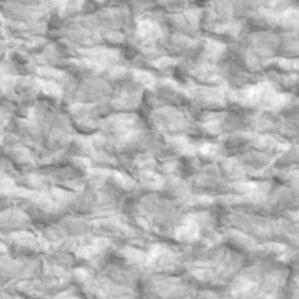
Label: non_frost